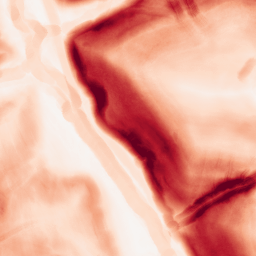
Category: morphological
Decomposition family: morphological_gradient
Decomposition parameters: size: 7
shape: disk
Upsampling method: bicubic
Upsampling parameters: scale: 8
Upsampling scale: 8